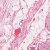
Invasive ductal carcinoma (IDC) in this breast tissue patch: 0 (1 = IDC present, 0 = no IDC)